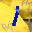
Label: 1